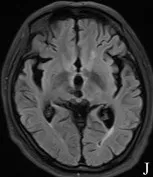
Comparison of the patient's MRI. (I-L) MRI examination at month 14 of the course of disease.
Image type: radiology (mri)